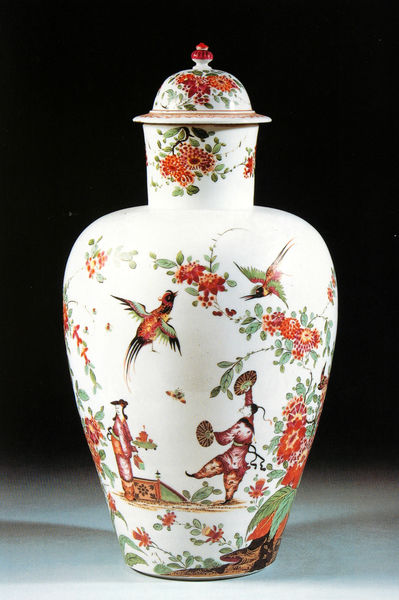
Titel: Deckelvase
Institution: (Privatsammlung)
Schlagwörter: blätter, flügel, mann, schatten, vogel, weiß, frauen, gelb, grün, landschaft, menschen, blume, blumen, braun, bunt, grau, licht, männer, orange, schmuck, schwarz, blüte, blüten, dame, gebäude, rot, tier, tiere, fächer, muster, ornament, tanz, gefieder, mensch, stein, bild, hals, erde, natur, vögel, blatt, pflanze, pflanzen, tanzen, tänzerin, schön, rund, keramik, krug, ranken, vase, japan, blumenvase, figuren, essen, floral, verzierung, tee, bauch, exotisch, bemalt, foto, fotografie, griff, deckel, gefäß, porzellan, flug, asien, asiatisch, halbrund, chinesisch, china, handwerk, pfingstrosen, steingut, papagei, meissen, porzelan, ornamentik, glasur, gebrannt, urne, show, tänzer, konisch, kostbar, deckelvase, fayence, akrobatik, kolibri, narrativ, chinese, fernost, papageien, bodenvase, chinesen, chinoise, aufglasurmalerei, blumenmotive, fächertanz, glockenförmig, kolibris, papgeien, porzellangefäss, tischvase, japaner, vögle, vermillion, bläätter, beh#lter, chines, paradisvögel